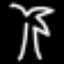
Label: palm tree